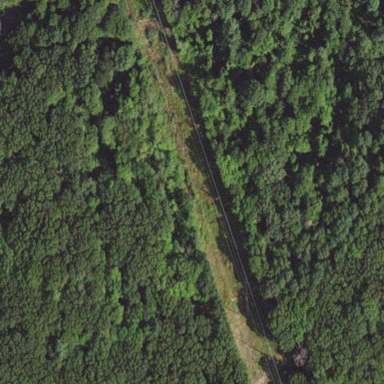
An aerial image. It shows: Forest area.